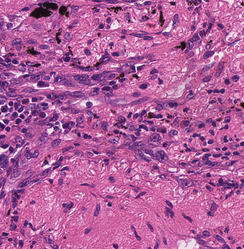
Tumor epithelial tissue: yes
Tumor-associated stroma tissue: yes
Normal tissue: no